Aerial crown-view tile of a tropical tree (Barro Colorado Island, Panama), acquired 20250512:
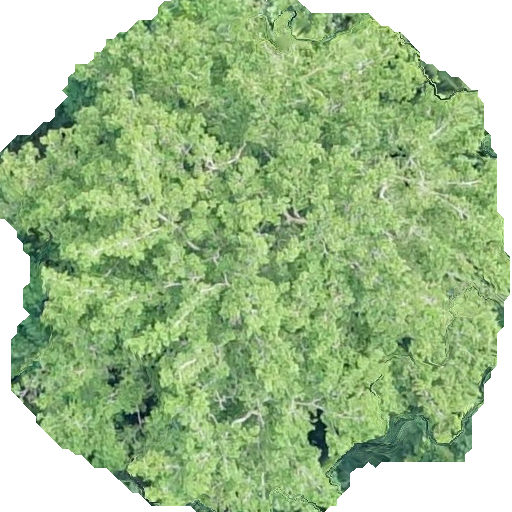
Species: Prioria copaifera
GBIF accepted scientific name: Prioria copaifera
Crown area: 308.373 m²